Current action and preconditions to check: trajectory_clear

Your task: For each precondition in the list above, predict whether it will hold at this action.

Consider the current scene as observed from the mobile robot's camera, and analyze the predicted future states of all dynamic agents (e.g., people, animals, vehicles, or any moving entities) within the NEXT SECOND.

IMPORTANT: Only answer "very likely" if you are absolutely certain—based on strong, clear evidence—that a dynamic agent will violate the precondition in the predicted future state. Do NOT answer "very likely" for unlikely, ambiguous, or low-probability risks.

Ask yourself for each precondition: Is there a high probability, with clear and convincing evidence, that the predicted future states of any dynamic agent will interfere with the predicted future state of the currently executing action within the NEXT SECOND, causing that precondition to fail?

Assess the risk level based on these predictions. Use "likely" or "very likely" if motions create a clear risk of interference.

Use "neutral" or "improbable" if agents are nearby but their predicted paths are clearly diverging or non-conflicting.

Failure Risk Categories: "very improbable", "improbable", "neutral", "likely", "very likely"

Answer Format: Output ONLY the probability_of_failure value from these categories: "very improbable", "improbable", "neutral", "likely", "very likely"

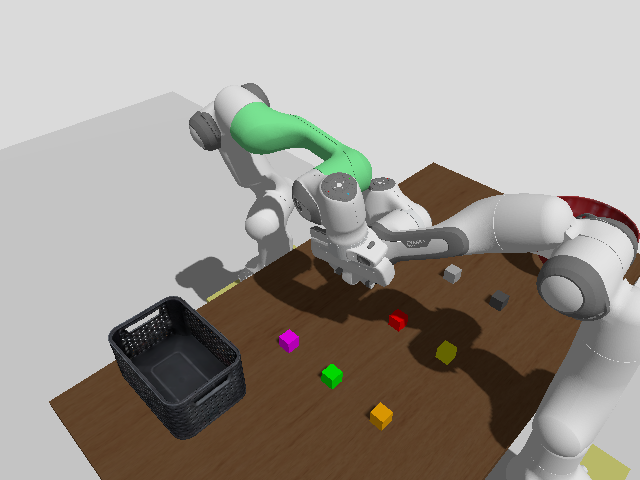

Answer: likely